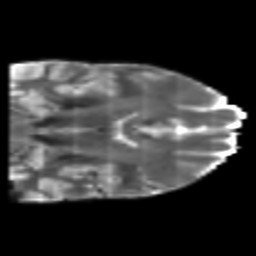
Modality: T2w
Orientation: coronal
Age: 21
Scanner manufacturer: philips
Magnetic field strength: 3 T
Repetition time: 8.6 s
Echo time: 0.127 s